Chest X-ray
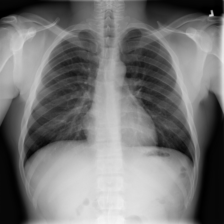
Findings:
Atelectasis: negative
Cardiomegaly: negative
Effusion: negative
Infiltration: negative
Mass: negative
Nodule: negative
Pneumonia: negative
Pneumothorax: negative
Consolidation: negative
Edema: negative
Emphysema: negative
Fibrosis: negative
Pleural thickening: negative
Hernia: negative